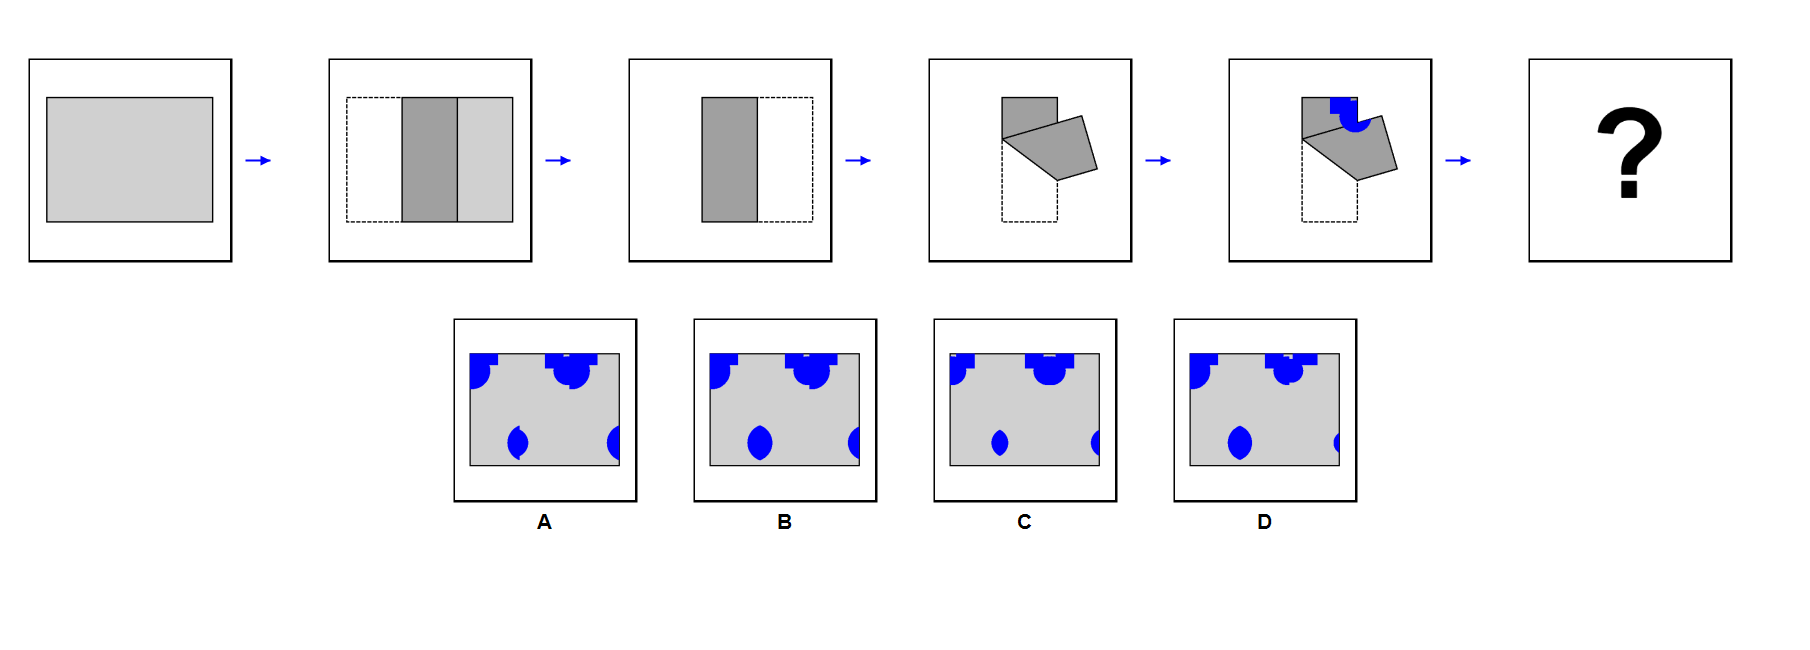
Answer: C